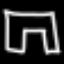
Label: pants